Question: So I have a view controller which has a container view. The container view is embedded with a navigation controller which is also parent controller of a view controller. The storyboard is like this:
view controller('mainViewController') --> navigation controller --> view controller('contentViewController')
You can see screenshot of storyboard in the below.
The first arrow is a embed segue from container view to navigation controller. The second arrow is a relationship represents 'contentViewController' is root view controller of the navigation controller.
'mainViewController' and 'contentViewController' are objects of the same class, named 'testViewController'. It is the subclass of UIViewController. Its implementation is simple. It only has three 'IBAction' methods, nothing else. Here is the implementation code:
'''
#import "TestViewController.h"
@implementation TestViewController
- (IBAction)buttonTapped:(id)sender {
UIAlertView *alert = [[UIAlertView alloc] initWithTitle:nil
message:@"button is tapped"
delegate:self
cancelButtonTitle:@"OK"
otherButtonTitles:nil];
[alert show];
}
- (IBAction)barButtonTapped:(id)sender
{
UIAlertView *alert = [[UIAlertView alloc] initWithTitle:nil
message:@"bar button is tapped"
delegate:self
cancelButtonTitle:@"OK"
otherButtonTitles:nil];
[alert show];
}
- (IBAction)viewTapped:(id)sender {
UIAlertView *alert = [[UIAlertView alloc] initWithTitle:nil
message:@"view is tapped"
delegate:self
cancelButtonTitle:@"OK"
otherButtonTitles: nil];
[alert show];
}
@end
'''
I added a Tap Gesture Recognizer to the container view in 'mainViewController'. It sends 'viewTapped:(id)sender' message to 'mainViewController' when the container view is tapped. Inside of the root view of 'contentViewController', there is a button which sends 'buttonTapped:(id)sender' message to 'contentViewController' when tapped. And there is a bar button in the toolbar of 'contentViewController' which sends 'barButtonTapped:(id)sender' message to 'contentViewController' when tapped. The initial scene is 'mainViewController'. When the app is running, I found that only touch events of the bar button is blocked, touch event is handled correctly by the button. In Apple's documentation, <URL>, it says:
> In the simple case, when a touch occurs, the touch object is passed
from the UIApplication object to the UIWindow object. Then, the window
first sends touches to any gesture recognizers attached the view where
the touches occurred (or to that view's superviews), before it passes
the touch to the view object itself.
I thought touch event will not pass to the button. This really confused me. Can someone explain this behavior? Thank you very much.
---
:

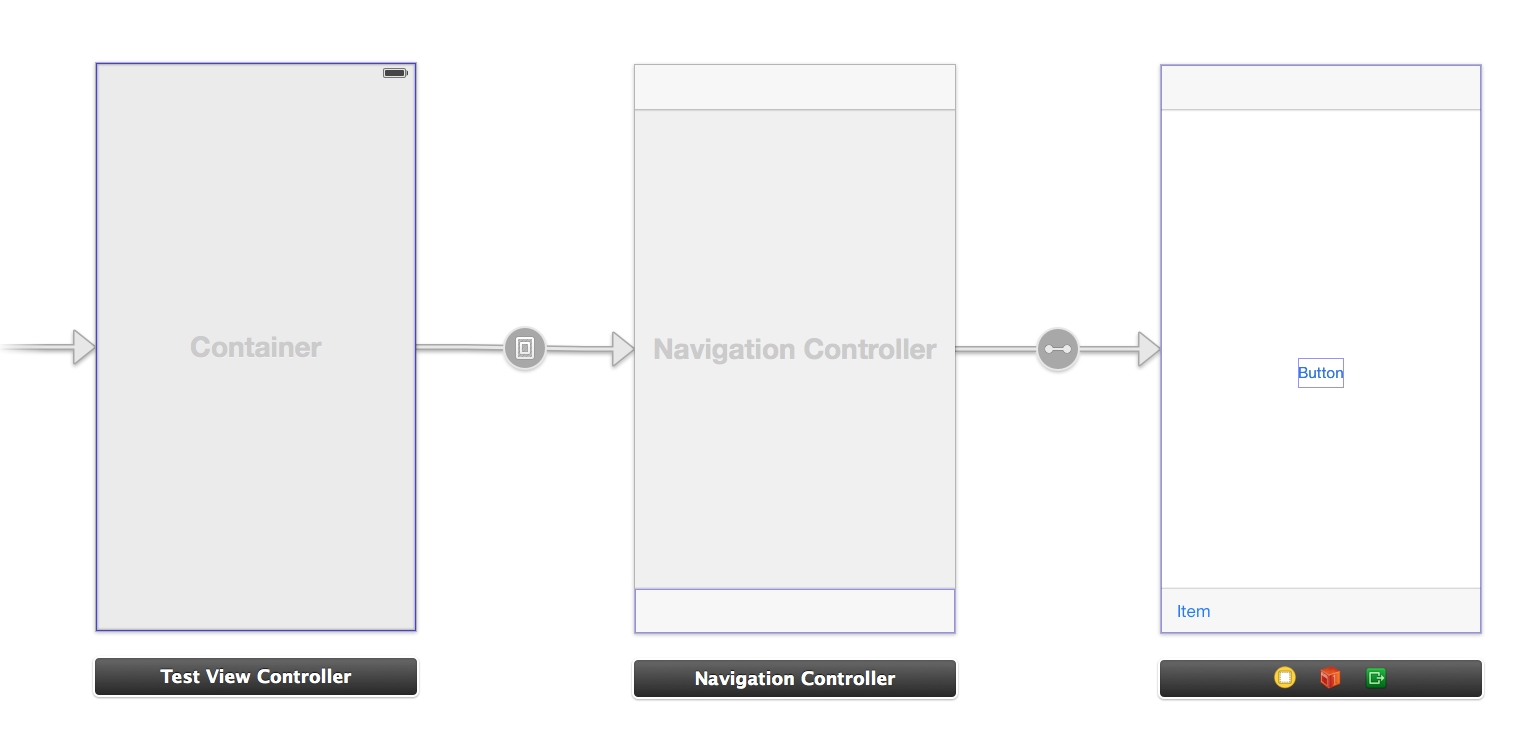
Answer: The <URL>'s "The Responder Chain Follows a Specific Delivery Path" section describes how touch events are passed first to the view that was touched, then up through all of its superviews, then to the window, and finally to the application itself.
A simplified representation of your project's view hierarchy would be:
'''
mainViewController's Root View
| mainViewController's Container View (has Tap Gesture Recognizer)
| | UINavigationController's Root View
| | | contentViewController's View
| | | | UIButton ("Button")
| | | UINavigationController's Toolbar View
| | | | UIToolbarTextButton ("Item")
'''
...so when you tap the button or the toolbar button, they receive the touch event before mainViewController's container view.
The reason why the button's event fires and the toolbar button's doesn't appears to be related to <URL>' "Interacting with Other User Interface Controls" section:
> In iOS 6.0 and later, default control actions prevent overlapping gesture recognizer behavior. For example, the default action for a button is a single tap. If you have a single tap gesture recognizer attached to a button's parent view, and the user taps the button, then the button's action method receives the touch event instead of the gesture recognizer.
That appears to explain why the 'UIButton' is able to preempt the tap gesture recognizer, but it doesn't say anything explicit about the toolbar button.
If you print out the view hierarchy you'll find that the toolbar button is represented using a 'UIToolbarButton' which is a private class that inherits directly from 'UIControl'. Based on our observations we would assume that 'UIToolbarButton' does not preempt gesture recognizers like the public 'UIControl' subclasses do. When I swizzled its 'touchesCancelled:withEvent:' method I found that it gets called after the tap gesture recognizer fires, which seems to be what you would expect based on Event Handling Guide for iOS: Gesture Recognizers's "Gesture Recognizers Get the First Opportunity to Recognize a Touch" section where they note:
> ...if the gesture recognizer recognizes a touch gesture, then the window never delivers the touch object to the view, and also cancels any touch objects it previously sent to the view that were part of that recognized sequence.
There are a few different ways you could modify this behavior and the one you picked would depend on your end goal. If you wanted to allow touches on the toolbar you could check if the 'UITouch' sent to the gesture recognizer's delegate's 'gestureRecognizer:shouldReceiveTouch:' was inside the toolbar's frame and return 'NO' if it was. Blocking touches to the 'UIButton' specifically would probably require subclassing, but if you wanted to block all touches to mainViewController's child view controllers you could add a transparent view over its container view.